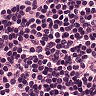
Metastatic tissue present: no